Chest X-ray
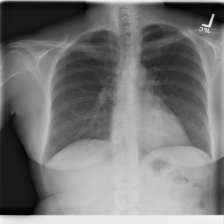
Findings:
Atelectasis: negative
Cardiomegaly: negative
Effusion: negative
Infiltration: negative
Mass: negative
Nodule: negative
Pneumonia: negative
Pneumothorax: negative
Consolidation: negative
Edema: negative
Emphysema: negative
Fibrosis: negative
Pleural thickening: negative
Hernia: negative